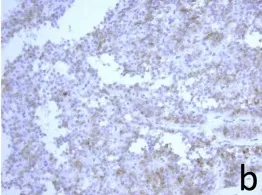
Chromogranin A.
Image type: pathology (immunostaining)